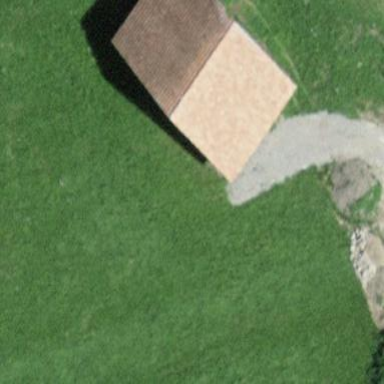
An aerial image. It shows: Rural barn.